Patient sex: F
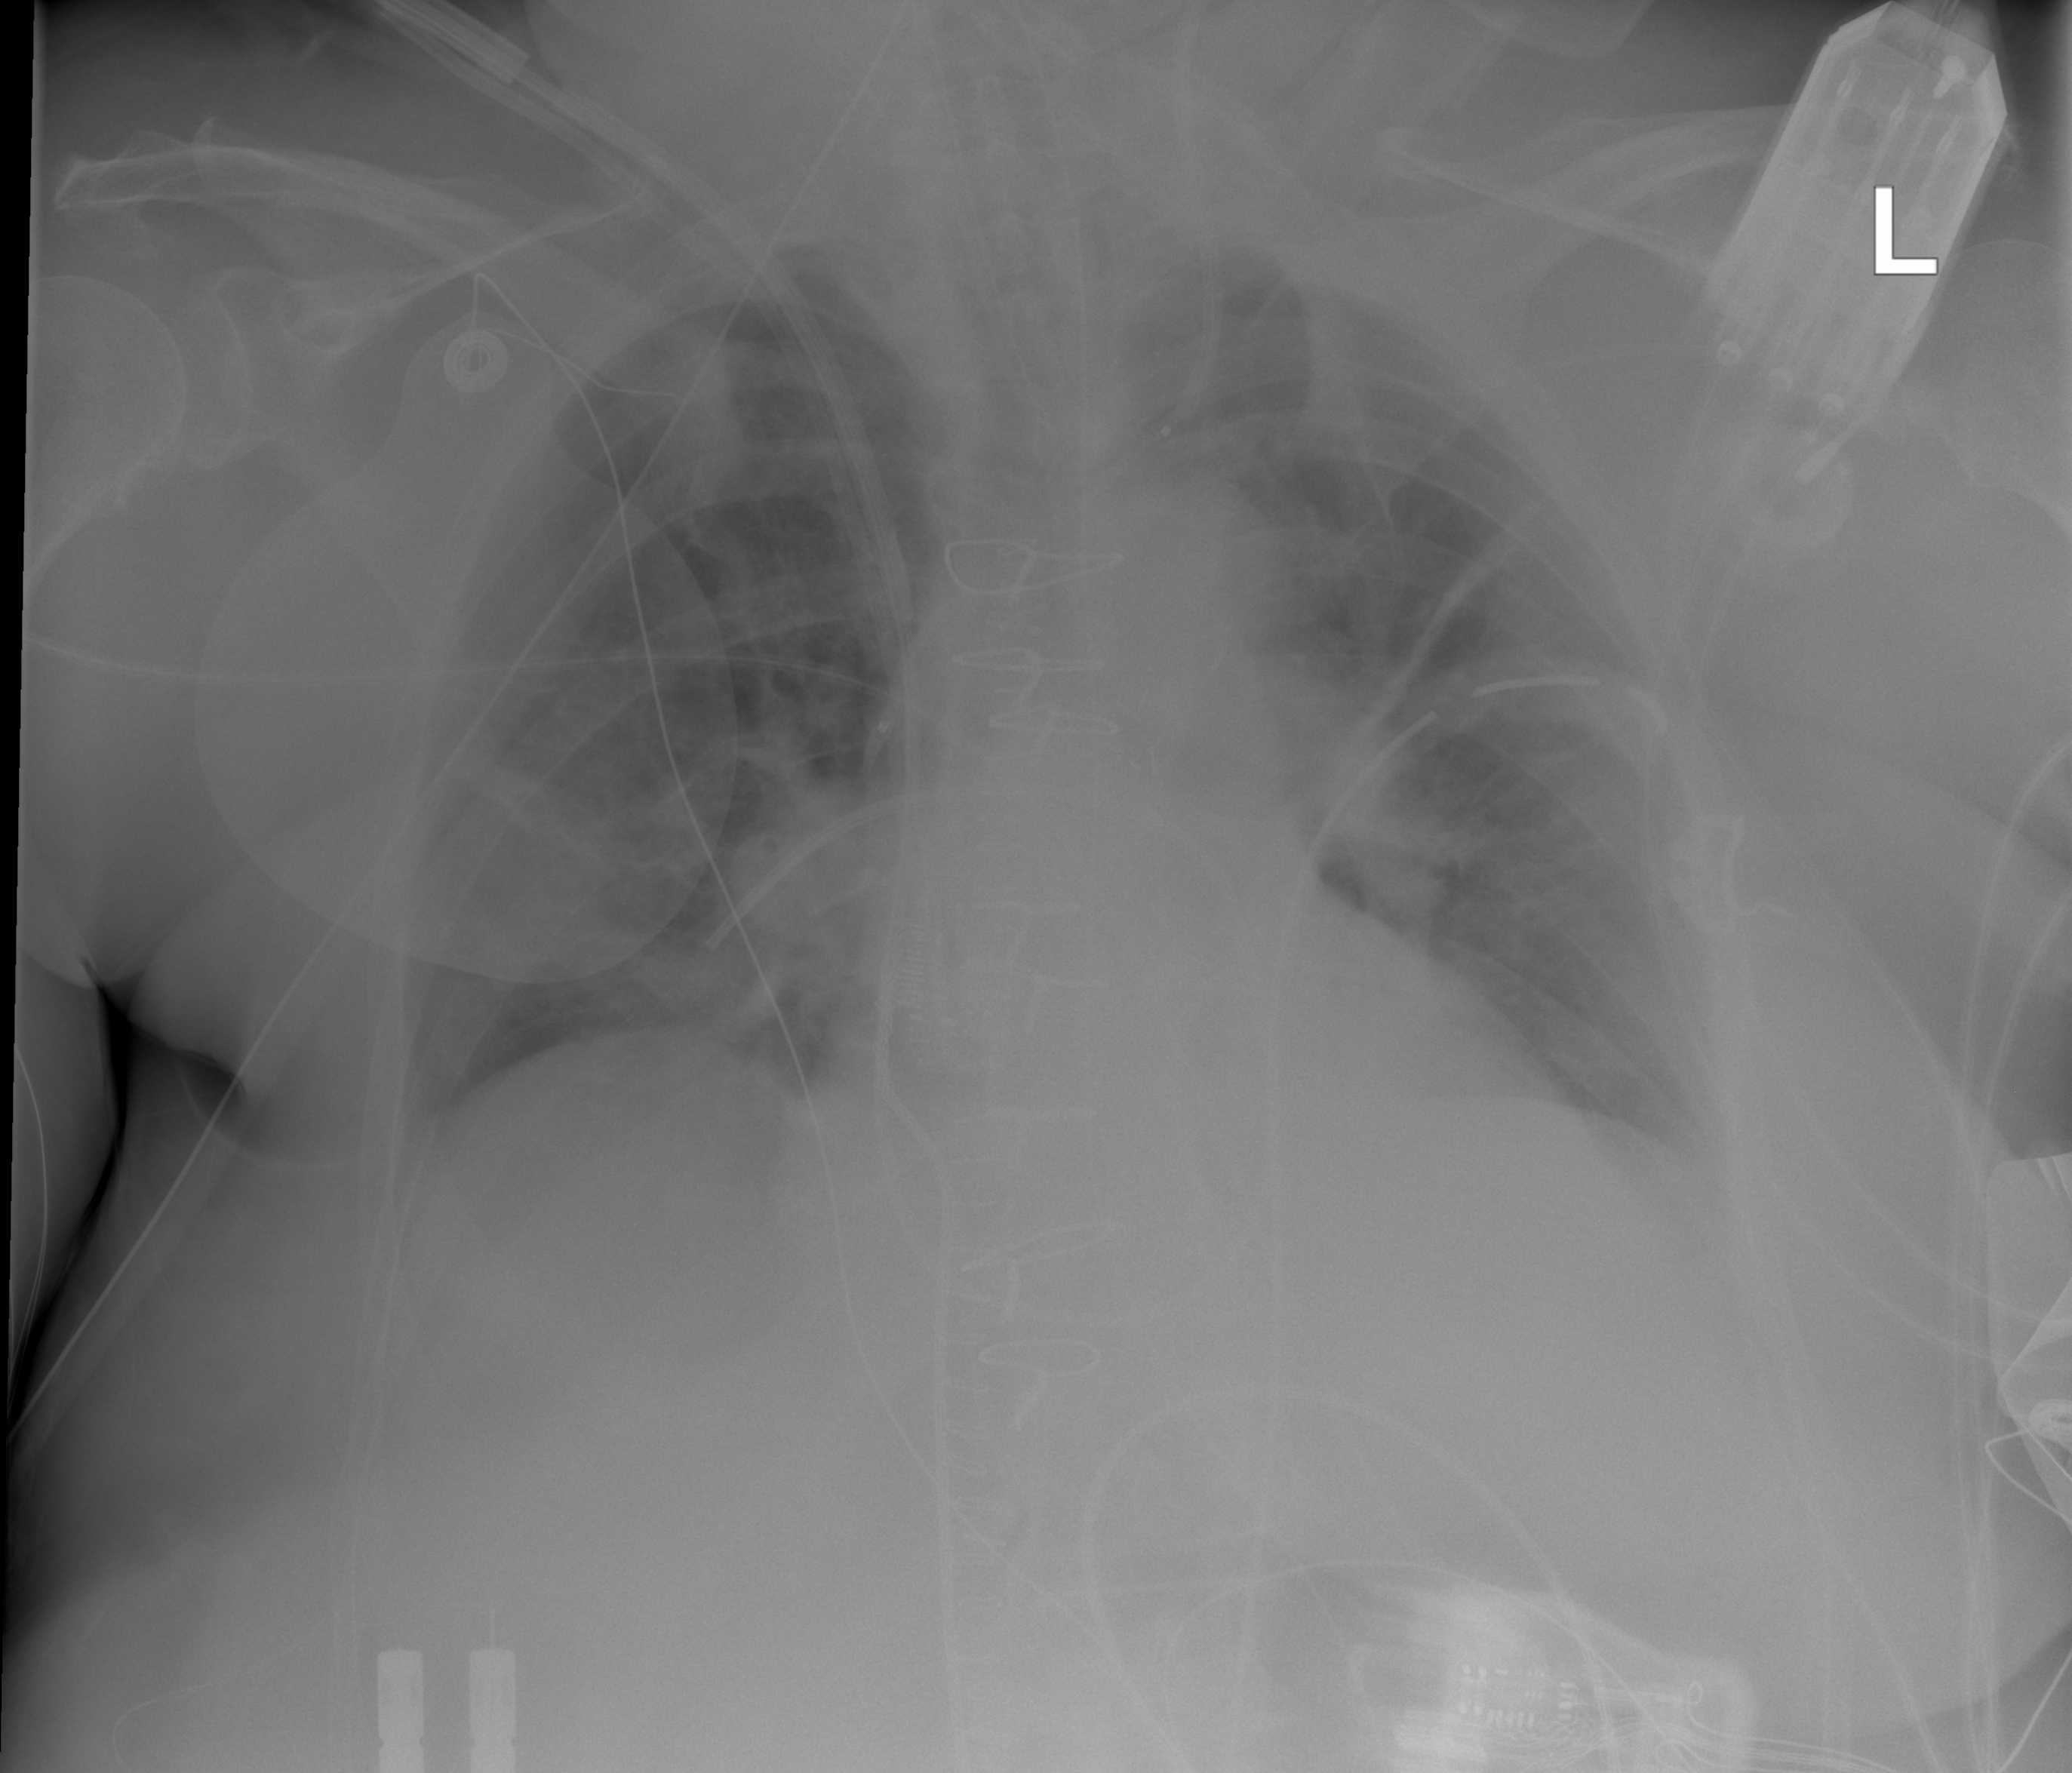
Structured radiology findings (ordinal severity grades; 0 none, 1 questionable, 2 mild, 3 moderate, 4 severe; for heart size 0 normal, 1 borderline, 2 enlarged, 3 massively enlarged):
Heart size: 2
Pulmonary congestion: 2
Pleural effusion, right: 0
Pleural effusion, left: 2
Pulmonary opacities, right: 2
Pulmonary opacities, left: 2
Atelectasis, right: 1
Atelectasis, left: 1